Field crop: maize
Growth stage: 2
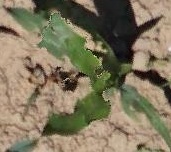
Species: maize